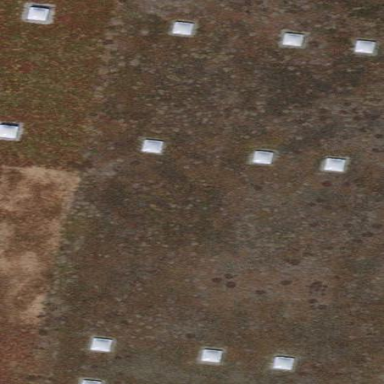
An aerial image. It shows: Solar photovoltaic panel generator.